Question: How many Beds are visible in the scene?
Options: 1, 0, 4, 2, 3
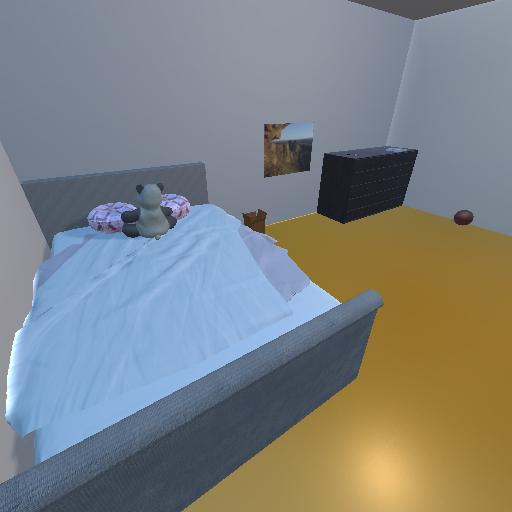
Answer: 1